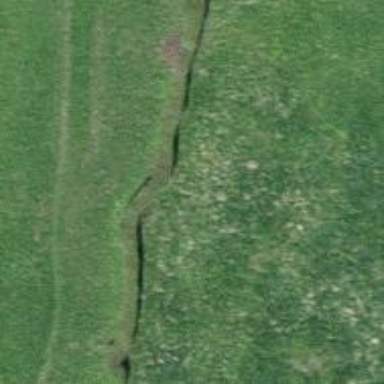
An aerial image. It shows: Hedge acting as barrier.